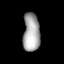
Tissue: lung
Cell type: Endothelial cells
Senescence score: 0.6522
Nuclear area (px): 628
Mean DAPI intensity: 167.882